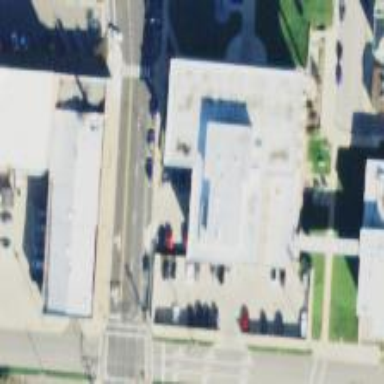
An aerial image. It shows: Public building that serves as courthouse.